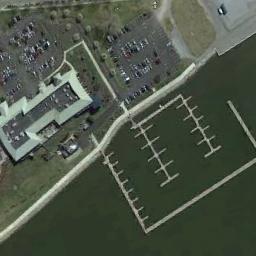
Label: harbor